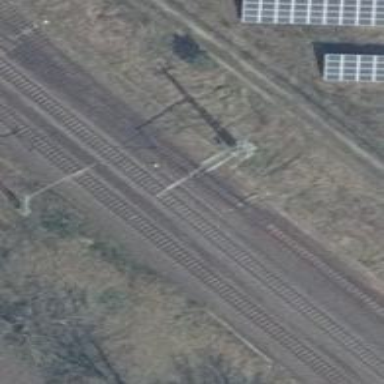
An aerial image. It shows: Railway switch.